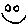
Label: smiley face